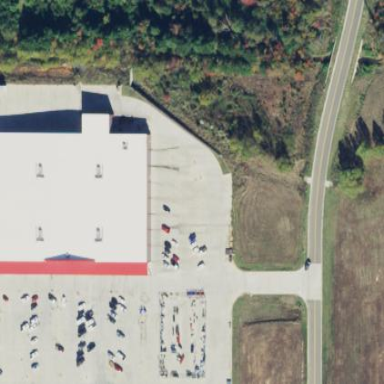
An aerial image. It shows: Country store housed inside building.